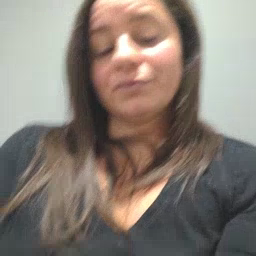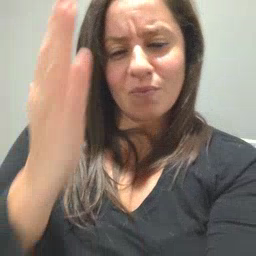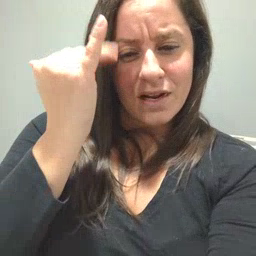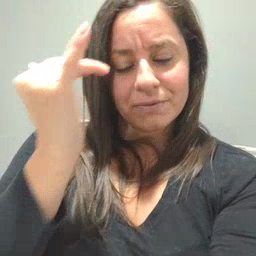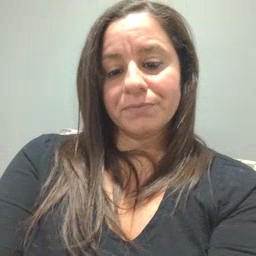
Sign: why